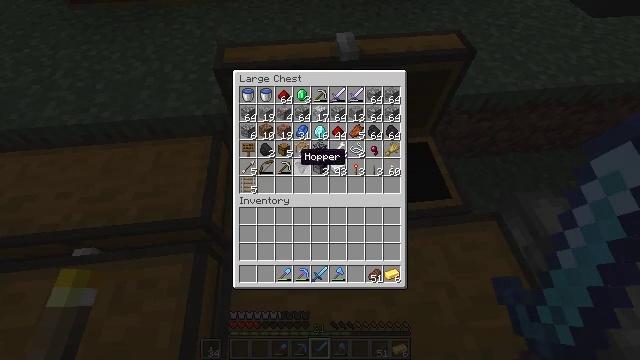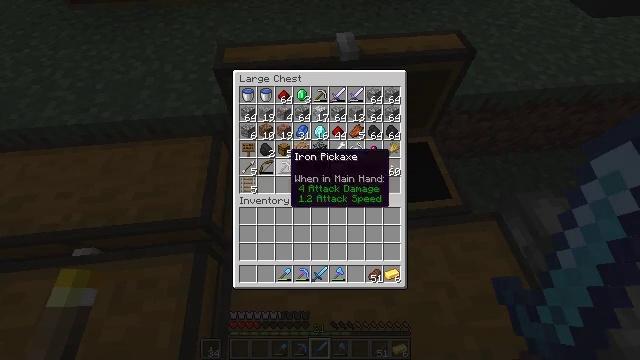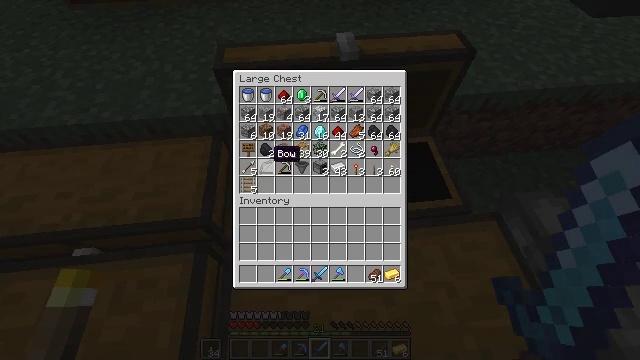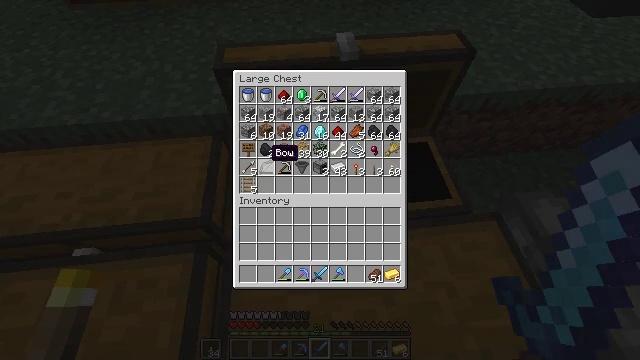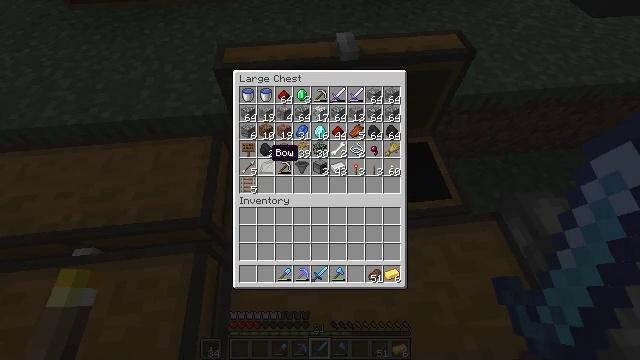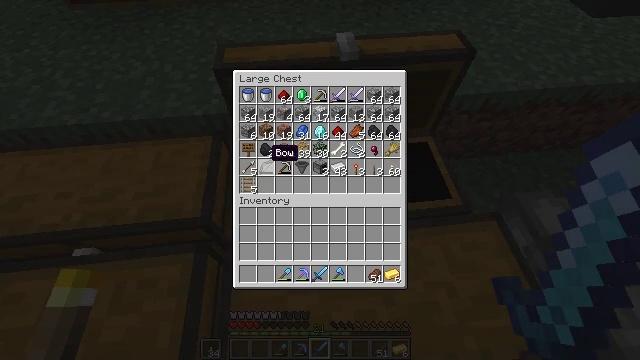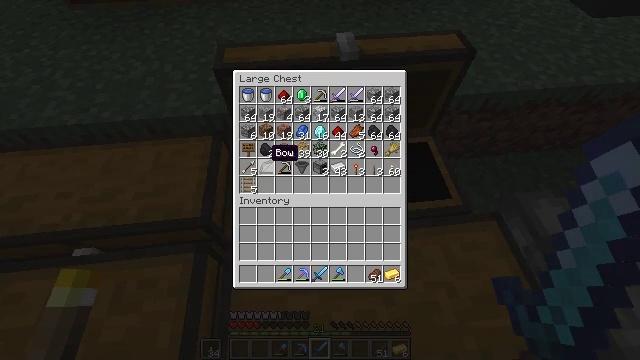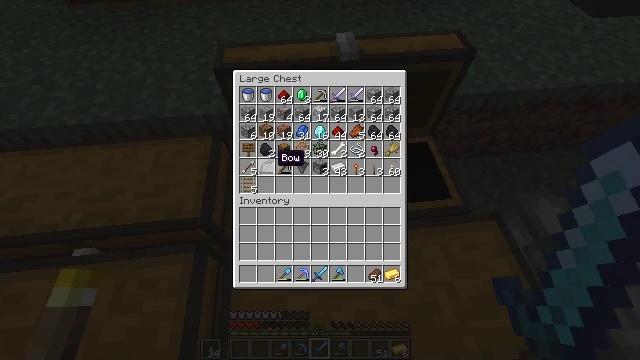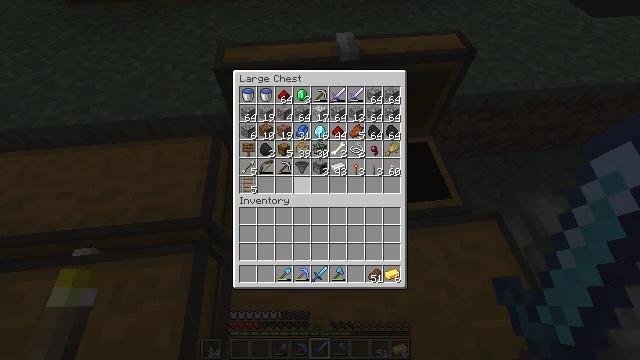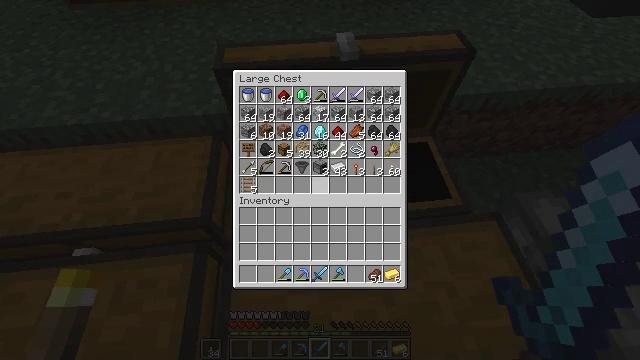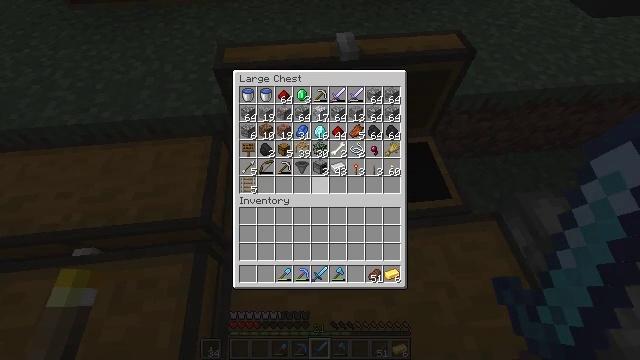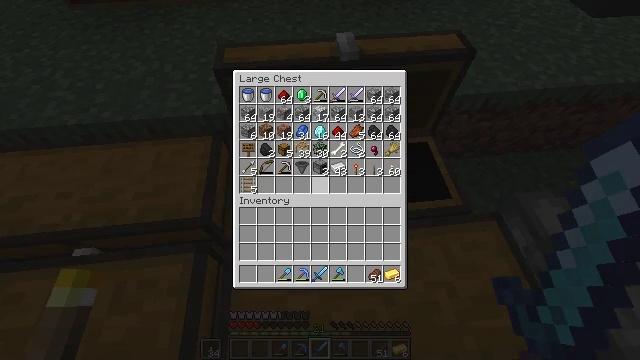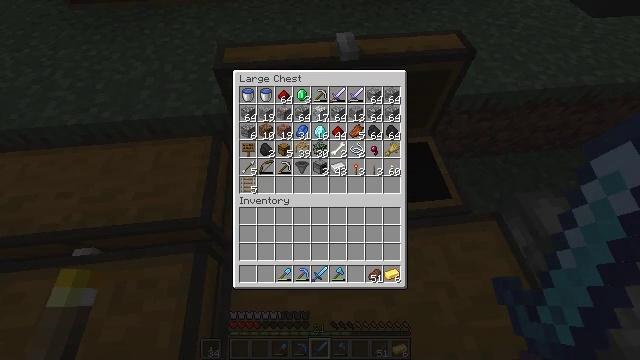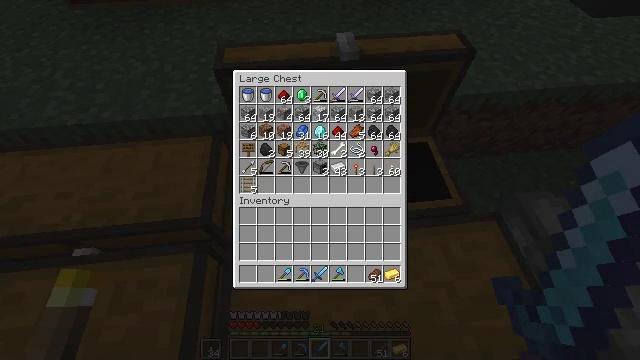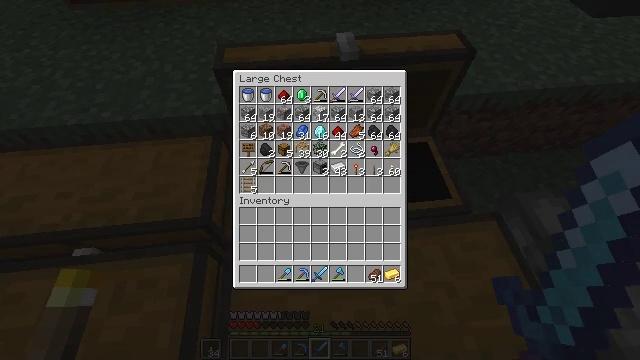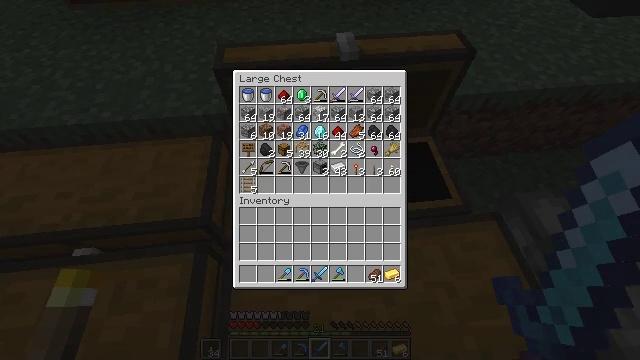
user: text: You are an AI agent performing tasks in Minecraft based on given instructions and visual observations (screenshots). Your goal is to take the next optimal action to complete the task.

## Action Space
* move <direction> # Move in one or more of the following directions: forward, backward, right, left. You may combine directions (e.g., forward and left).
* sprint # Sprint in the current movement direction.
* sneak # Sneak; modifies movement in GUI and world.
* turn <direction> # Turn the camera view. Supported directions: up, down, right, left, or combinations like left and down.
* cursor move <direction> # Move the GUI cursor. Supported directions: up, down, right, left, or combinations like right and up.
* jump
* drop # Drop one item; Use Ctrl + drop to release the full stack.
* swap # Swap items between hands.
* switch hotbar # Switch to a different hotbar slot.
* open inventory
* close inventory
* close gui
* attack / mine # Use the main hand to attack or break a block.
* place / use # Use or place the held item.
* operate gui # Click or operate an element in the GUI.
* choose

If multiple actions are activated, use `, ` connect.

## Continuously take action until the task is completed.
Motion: motion action
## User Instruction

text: Open the crafting table and craft powered rail.
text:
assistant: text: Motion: sneak, cursor move left
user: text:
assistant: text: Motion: sneak, cursor move left
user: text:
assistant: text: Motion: sneak
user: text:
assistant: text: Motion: sneak
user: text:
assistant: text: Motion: sneak
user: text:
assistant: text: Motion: sneak
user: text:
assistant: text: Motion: sneak
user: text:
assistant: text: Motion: sneak, cursor move right and down
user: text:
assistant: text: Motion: sneak, cursor move right and down
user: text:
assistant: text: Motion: sneak
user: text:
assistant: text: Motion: sneak
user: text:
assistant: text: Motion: sneak
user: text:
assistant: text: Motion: sneak
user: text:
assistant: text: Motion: sneak
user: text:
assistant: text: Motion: sneak
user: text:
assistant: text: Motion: sneak
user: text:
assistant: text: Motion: sneak
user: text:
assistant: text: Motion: sneak
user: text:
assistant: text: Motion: sneak
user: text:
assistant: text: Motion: sneak
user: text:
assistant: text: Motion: sneak
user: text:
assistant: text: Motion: sneak
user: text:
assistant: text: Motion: sneak
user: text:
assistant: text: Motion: sneak, cursor move right
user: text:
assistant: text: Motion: sneak
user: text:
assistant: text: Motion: sneak
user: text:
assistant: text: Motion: sneak
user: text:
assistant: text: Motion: sneak
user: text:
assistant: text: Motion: sneak, cursor move left
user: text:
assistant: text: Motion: sneak, cursor move left